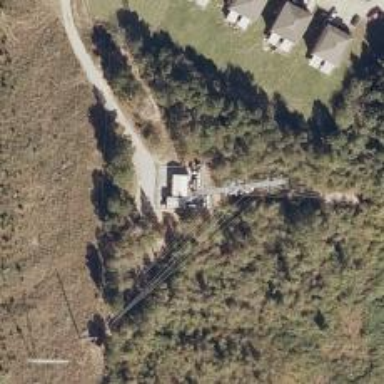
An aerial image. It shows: Man-made mast used for communication purposes.